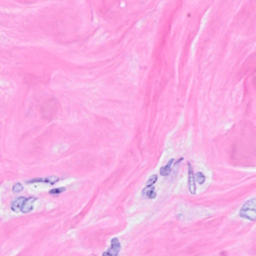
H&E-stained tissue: Breast